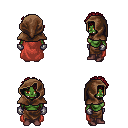
a pixel art fantasy rpg character, female body template, orc, green skin, maroon cape, robe skirt, brunette curly afro hairstyle, cloth hood, metal gloves, maroon shoes, four views (front, back, left, right), 2x2 character sprite sheet, small pixel art, hard edges, no anti-aliasing